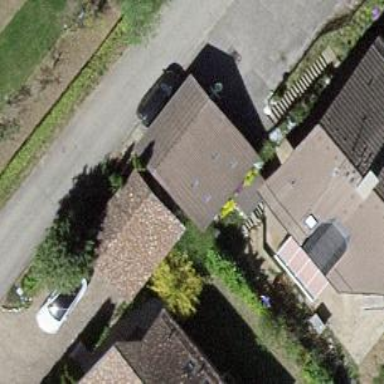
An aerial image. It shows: Garage.